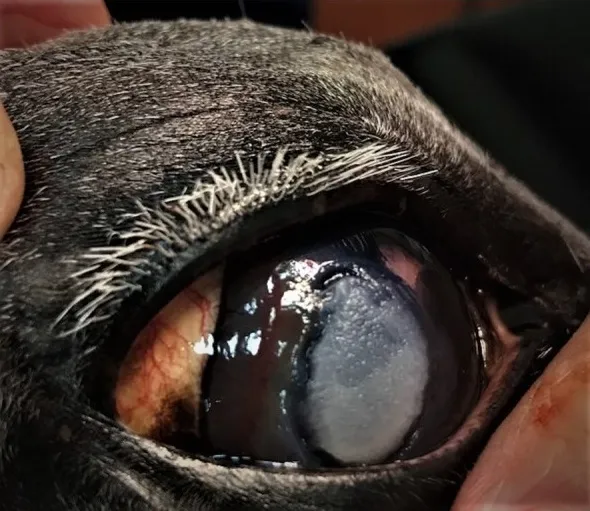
Illustrates the corneal lesion 7 days after hospitalization. Notice the dry, white, caseous exudate and the sharply defined furrow at the border of the infected and non-infected cornea.
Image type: medical_photograph (other_medical_photograph)